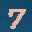
Label: 7